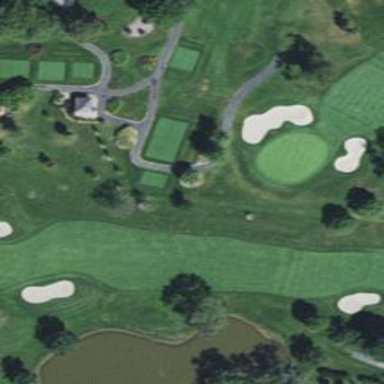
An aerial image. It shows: Path for both roads and golfers.